Question: Adding tests to a test unit in xcode doesn't show them up on the tests inspector (left hand side bar).
Does anyone know why this is happening? I have followed the instructions of tutorials to a T.

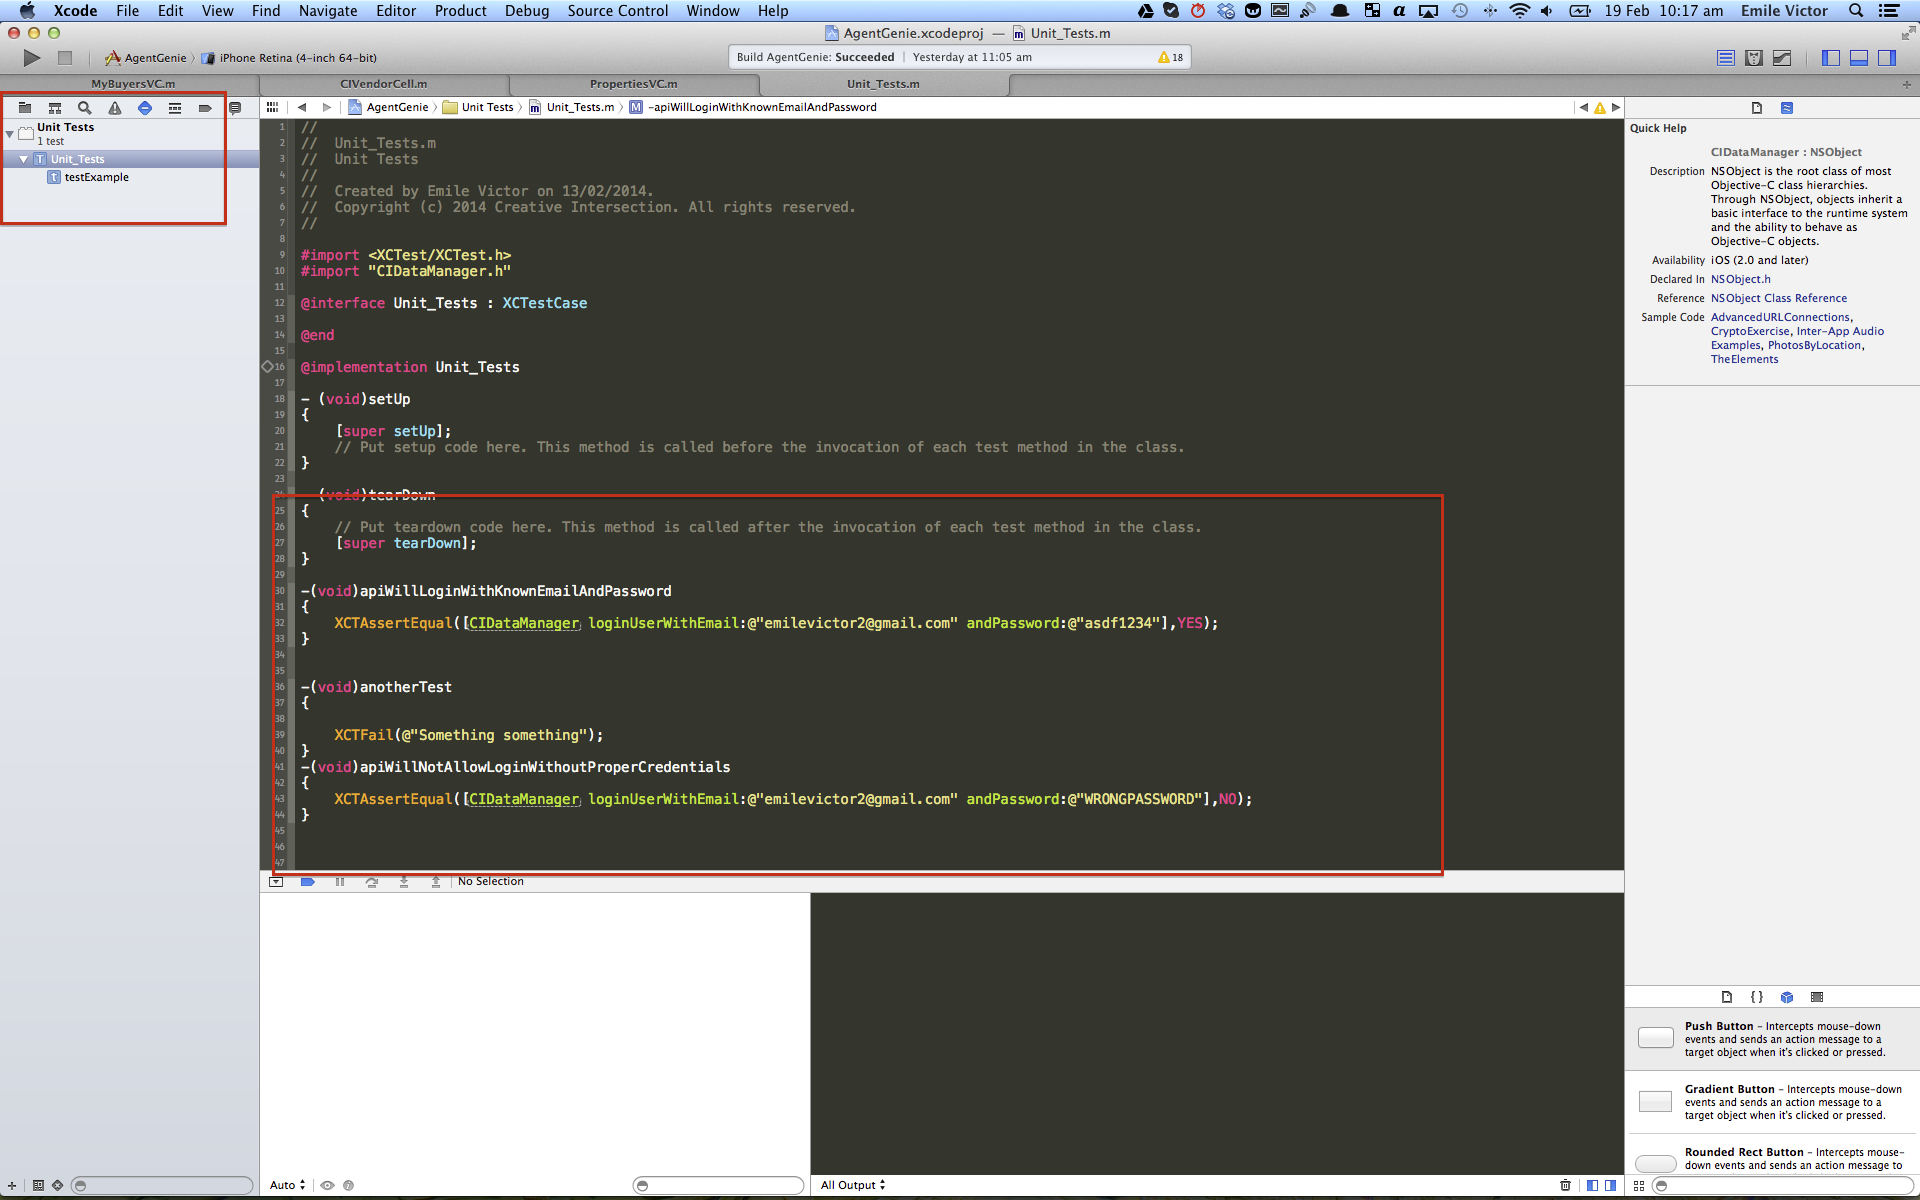
Answer: The test method names need to begin with the word 'test'.
i.e. 'apiWillLoginWithKnownEmailAndPassword' should be 'testApiWillLoginWithKnownEmailAndPassword'